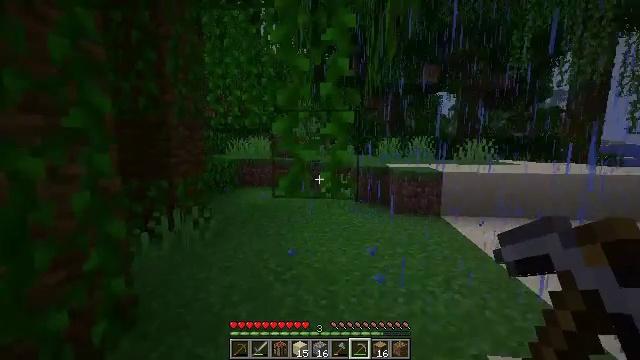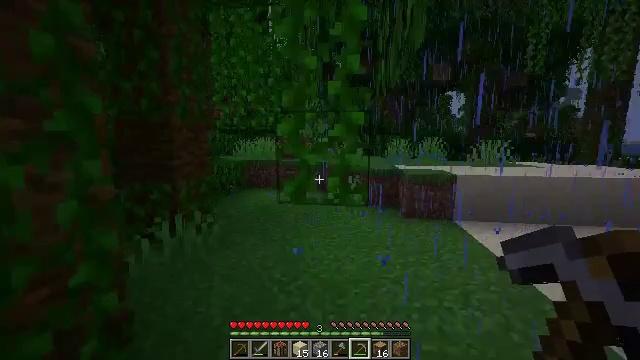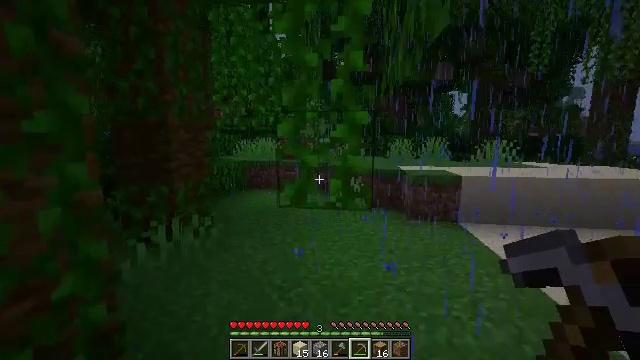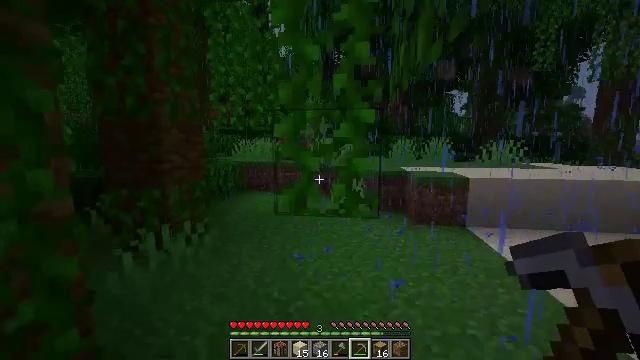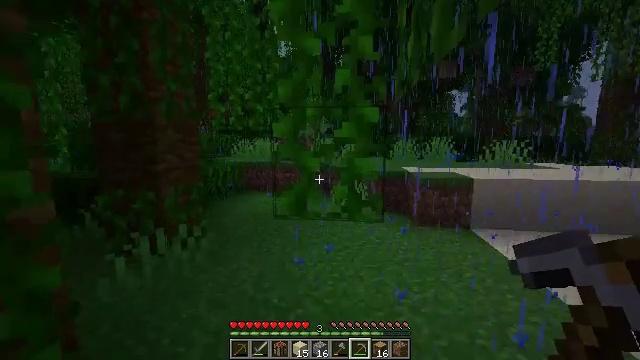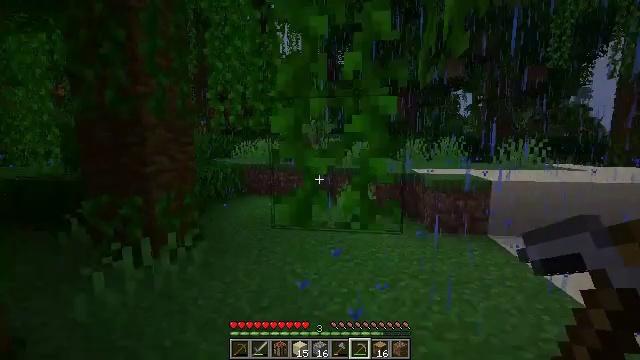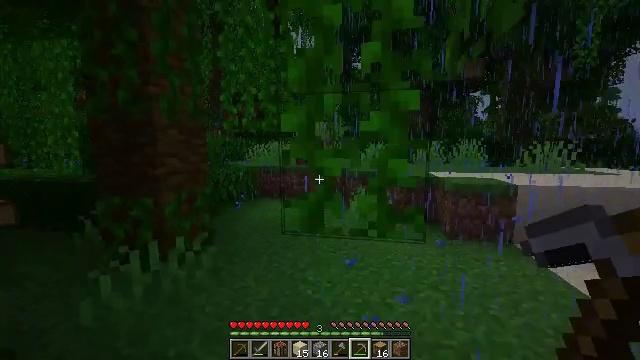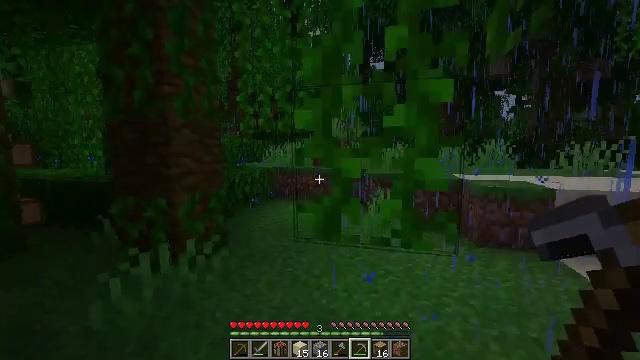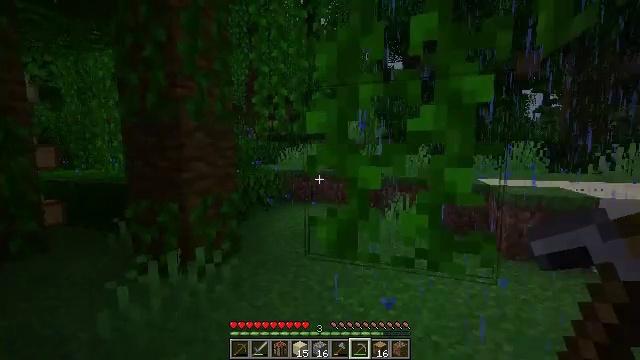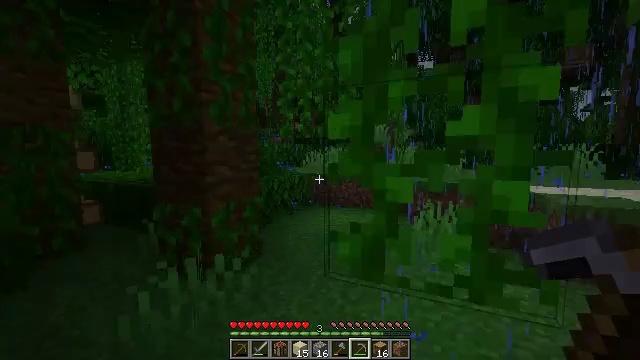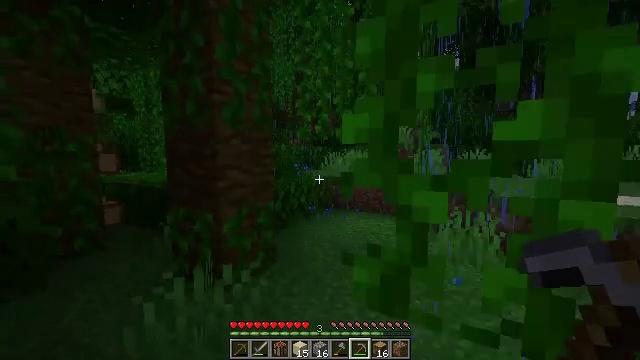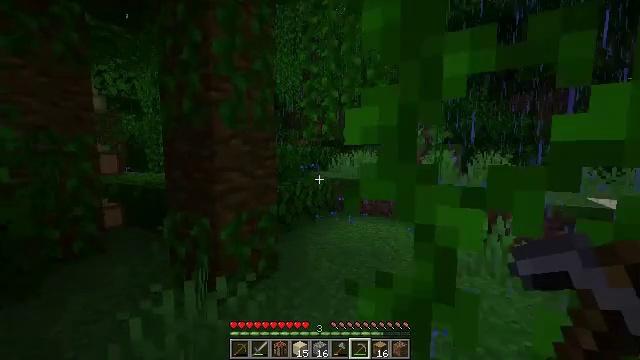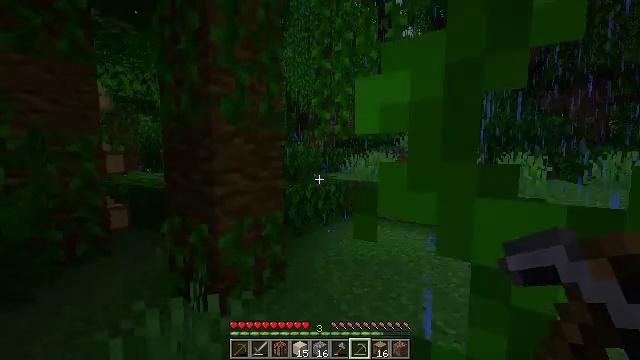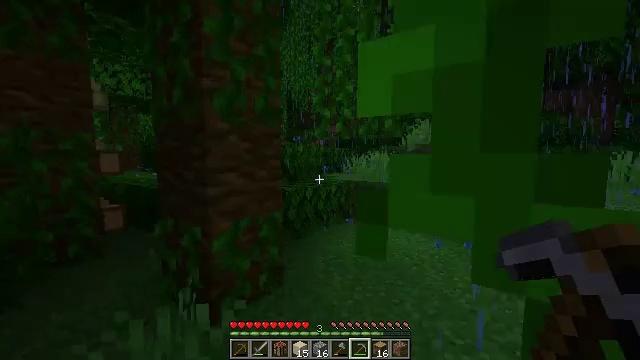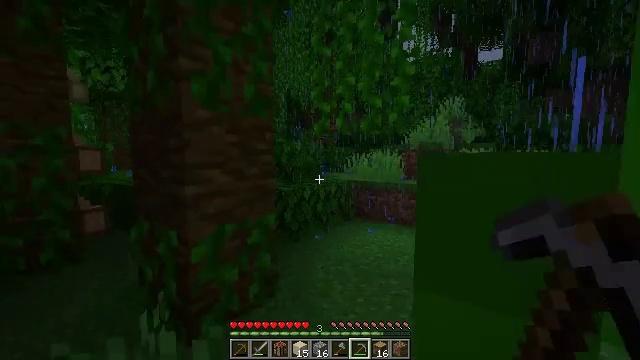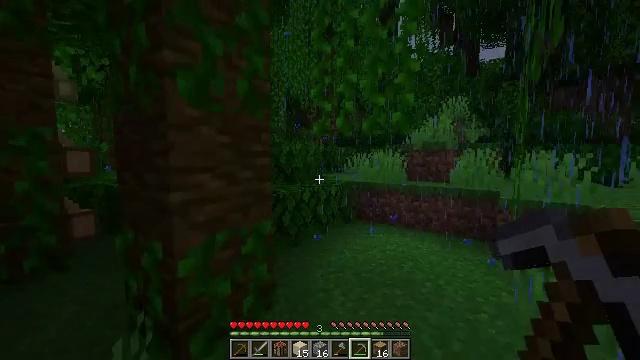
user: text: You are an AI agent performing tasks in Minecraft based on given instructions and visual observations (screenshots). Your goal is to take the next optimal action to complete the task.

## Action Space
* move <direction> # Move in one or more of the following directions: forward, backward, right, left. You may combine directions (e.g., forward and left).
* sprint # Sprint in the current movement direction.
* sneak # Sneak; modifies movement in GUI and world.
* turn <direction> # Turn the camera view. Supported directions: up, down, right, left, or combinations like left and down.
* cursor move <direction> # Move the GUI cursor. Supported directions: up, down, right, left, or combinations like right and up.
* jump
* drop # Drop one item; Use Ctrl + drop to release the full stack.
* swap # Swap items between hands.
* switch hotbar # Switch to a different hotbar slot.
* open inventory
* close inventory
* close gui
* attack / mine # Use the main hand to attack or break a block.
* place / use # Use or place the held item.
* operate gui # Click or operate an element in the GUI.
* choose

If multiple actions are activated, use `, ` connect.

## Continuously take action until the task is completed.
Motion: motion action
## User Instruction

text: Mine the jungle leaves to get saplings or sticks.
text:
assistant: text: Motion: move forward, turn left
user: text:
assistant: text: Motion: move forward
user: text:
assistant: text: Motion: move forward
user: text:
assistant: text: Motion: move forward
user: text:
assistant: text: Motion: move forward
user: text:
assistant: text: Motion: move forward, turn left
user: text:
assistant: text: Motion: move forward, turn left
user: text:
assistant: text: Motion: move forward, turn left
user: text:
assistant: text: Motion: move forward, turn left
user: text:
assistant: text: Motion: move forward, turn left
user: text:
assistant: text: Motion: move forward, turn left
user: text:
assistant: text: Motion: move forward, turn left
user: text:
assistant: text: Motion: move forward
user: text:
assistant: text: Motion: move forward
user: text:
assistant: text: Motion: move forward
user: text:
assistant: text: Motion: move forward
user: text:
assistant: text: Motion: move forward
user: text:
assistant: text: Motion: move forward, turn right
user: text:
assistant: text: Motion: move forward, turn right
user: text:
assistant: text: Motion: move forward, turn right
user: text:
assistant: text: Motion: move forward, turn right
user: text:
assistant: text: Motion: move forward
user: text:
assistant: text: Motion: move forward, turn right
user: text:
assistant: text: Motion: move forward, turn right
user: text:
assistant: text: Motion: move forward, turn right
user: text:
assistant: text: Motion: move forward, turn right
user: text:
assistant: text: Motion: move forward, turn right
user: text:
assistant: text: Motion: move forward, turn right
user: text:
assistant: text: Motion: move forward, turn right
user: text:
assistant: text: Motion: move forward, turn right